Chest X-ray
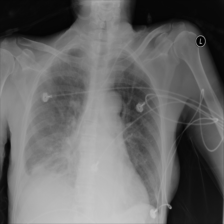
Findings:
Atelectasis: negative
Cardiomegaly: negative
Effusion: positive
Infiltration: negative
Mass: negative
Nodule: positive
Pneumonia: negative
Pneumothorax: negative
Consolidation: negative
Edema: negative
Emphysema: negative
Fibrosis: negative
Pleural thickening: negative
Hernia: negative